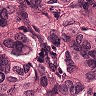
Metastatic tissue present: yes